Modality: planning_CT
Slice 82 of 137
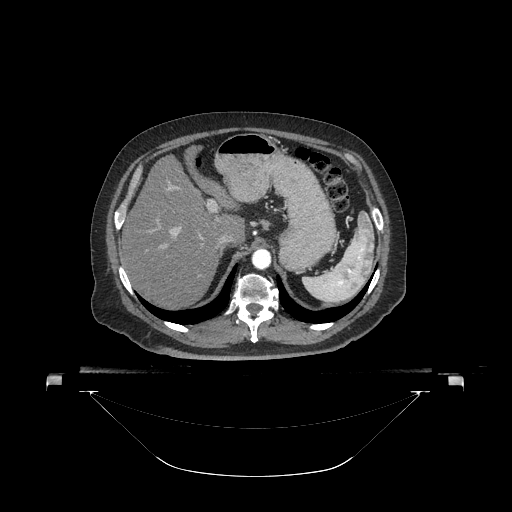